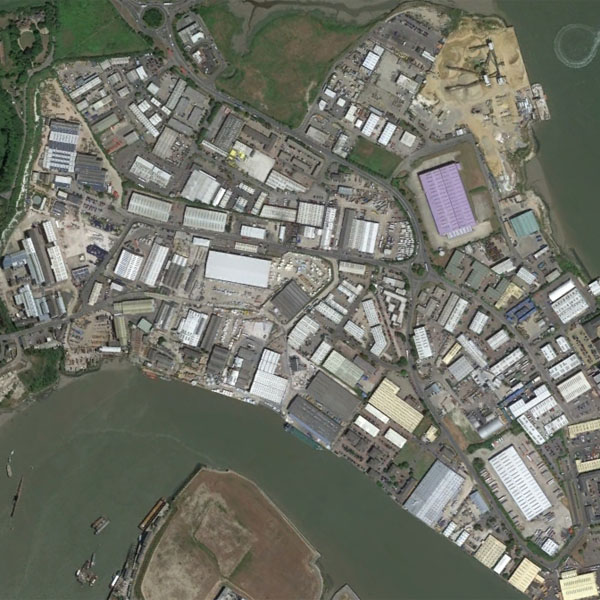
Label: Industrial